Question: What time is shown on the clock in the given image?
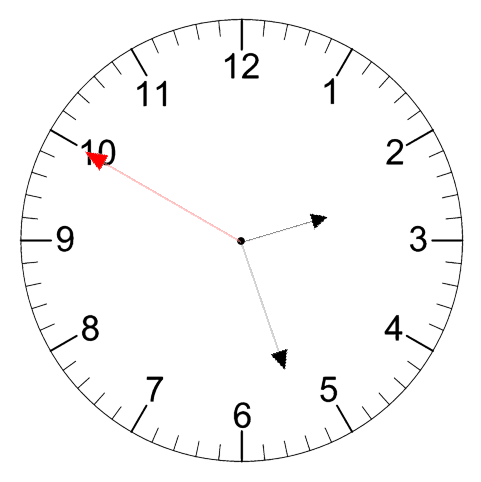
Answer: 02:26:50